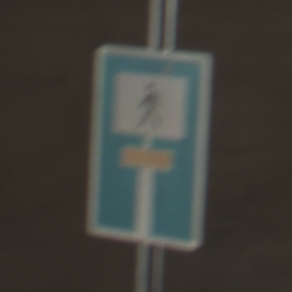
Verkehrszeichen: SackgasseFussgaengerDurchlaessig
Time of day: Midday
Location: Roofed (Tunnel)
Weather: NotSpecified
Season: NotSpecified
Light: Natural